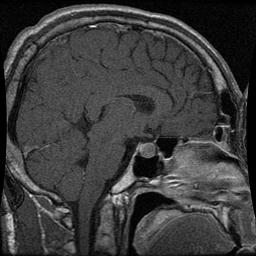
Label: pituitary